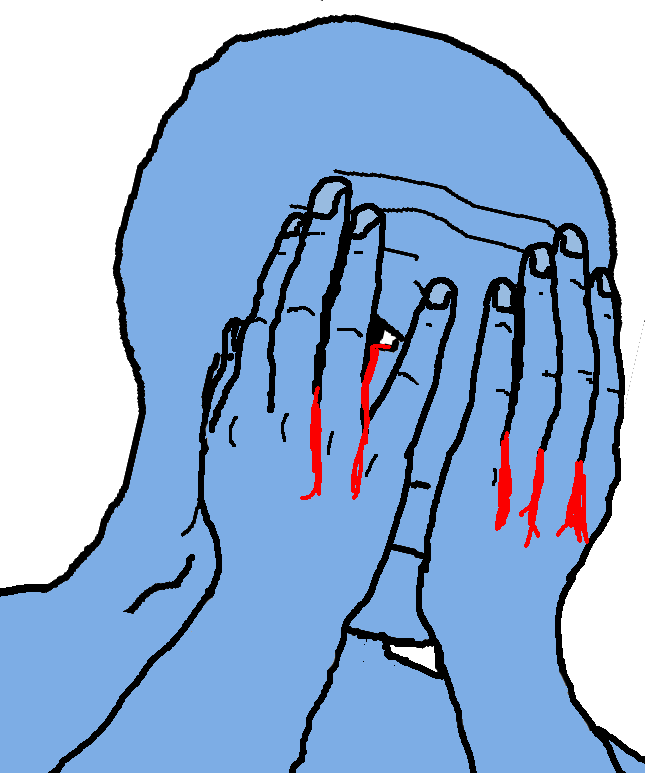
Label: 5_Crying_Wojak